Question: Let say we have a google spreadsheet with the following information.

The Name and Email address is gotten from people filling out a google form. The Pin is gotten by doing =(A2&" "&B2). Normally I could drag the first value down to fill out the empty cells, but is there a way that, when a new entry is added to the spreadsheet through the google form, the pin for that entry also get filled out?
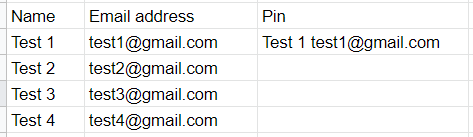
Answer: use in row 1:
'''
={"Pin"; INDEX(A2:A&" "&B2:B)}
'''